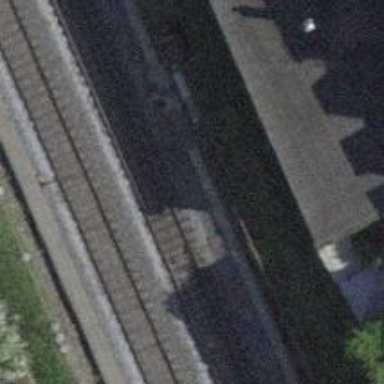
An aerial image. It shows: Railway switch.